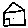
Label: house